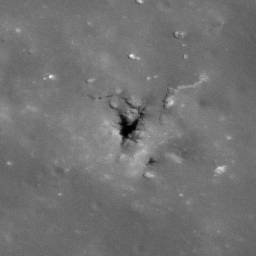
Pit: Copernicus 7
Host crater: Copernicus
Host type: impact_melt
Lunar coordinates: latitude 10.076, longitude 340.027